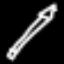
Label: pencil